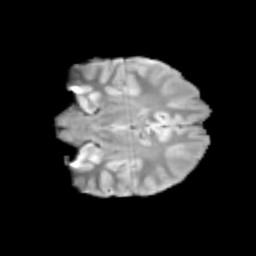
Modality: T2w
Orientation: coronal
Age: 13
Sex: male
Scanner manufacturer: siemens
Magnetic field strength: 3 T
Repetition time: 3.8 s
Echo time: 0.07 s